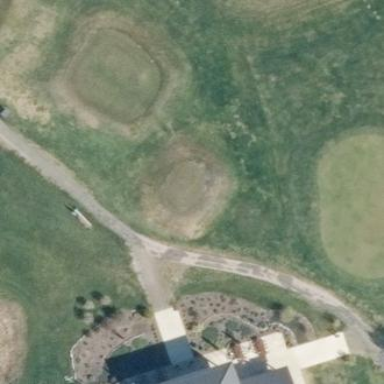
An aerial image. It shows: Golf tee.